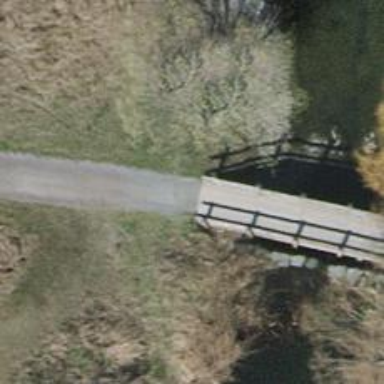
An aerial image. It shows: Footway on bridge.